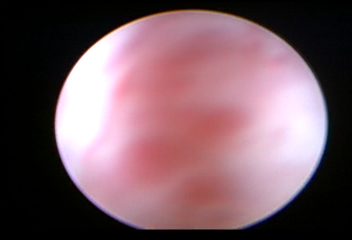
Modality: WLC
Class: Normal mucosa
Bladder cancer association: No